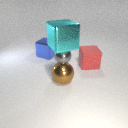
large cyan metal cube above large brown metal sphere